The image is the raw time-domain waveform of a rolling-element bearing's vibration signal. Classify the bearing condition as one of: normal, inner_race, outer_race, ball.
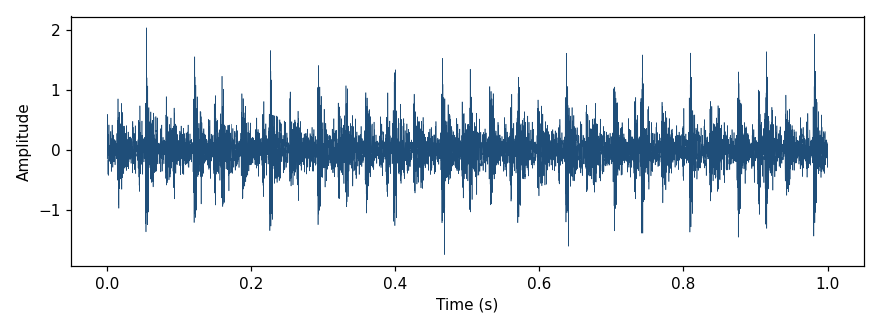
Answer: outer_race